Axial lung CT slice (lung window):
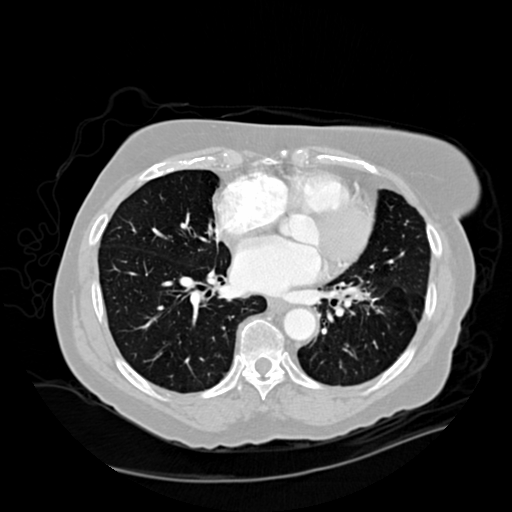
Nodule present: no